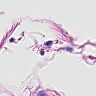
Metastatic tissue present: no